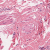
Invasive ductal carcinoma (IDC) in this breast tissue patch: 0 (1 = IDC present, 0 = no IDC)